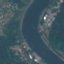
Label: River